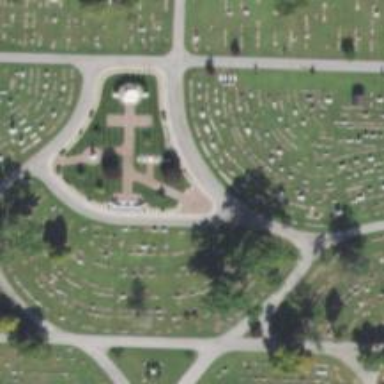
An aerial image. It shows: War memorial steeped in history.